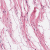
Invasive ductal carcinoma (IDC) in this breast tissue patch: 0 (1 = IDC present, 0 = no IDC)